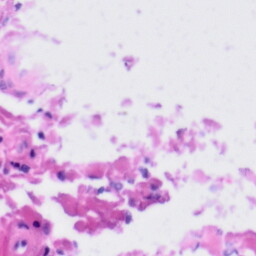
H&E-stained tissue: Tonsil